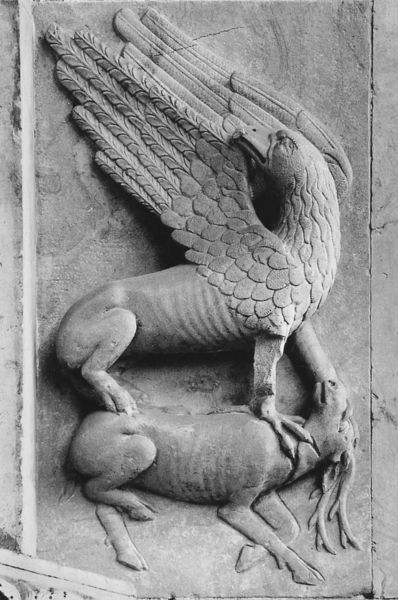
Titel: Fidenza, Dom
Standort: Fidenza, Dom S. Donnino (EU - I - Emilia-Romagna)
Schlagwörter: adler, flügel, kopf, vogel, wunde, hund, tier, tiere, stein, tot, hals, relief, schnabel, plastik, krallen, beute, hirsch, wunden, fabel, wesen, mittelalter, fabelwesen, greif, geweih, drachen, klauen, bauplastik